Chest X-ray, AP view. Patient: 74 years old, sex F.
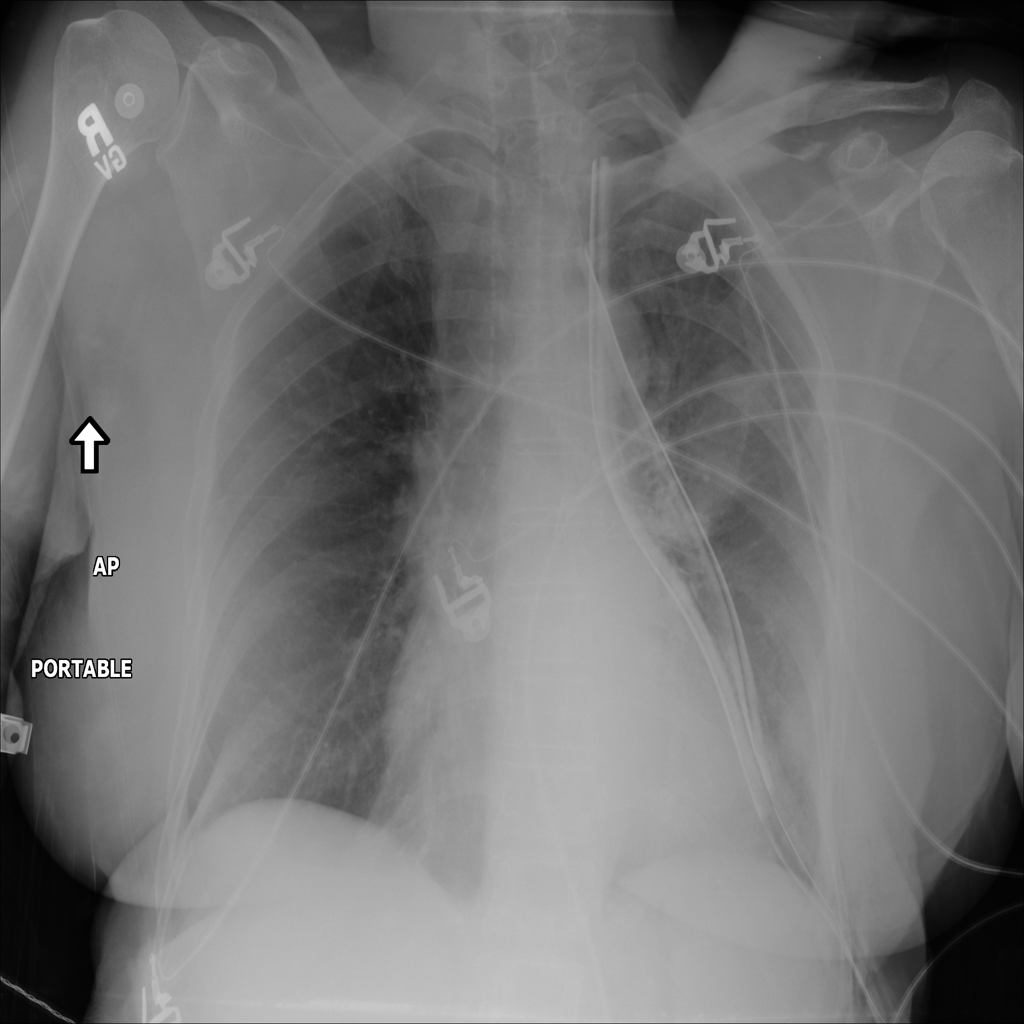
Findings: Atelectasis, Consolidation, Effusion, Infiltration, Mass, Pneumothorax